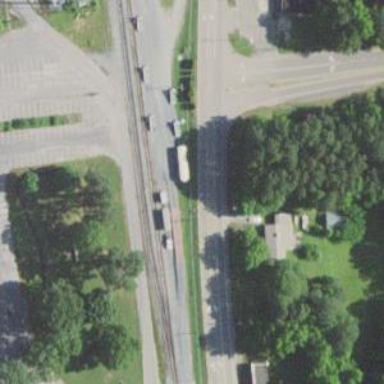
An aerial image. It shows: Railway siding with rails.